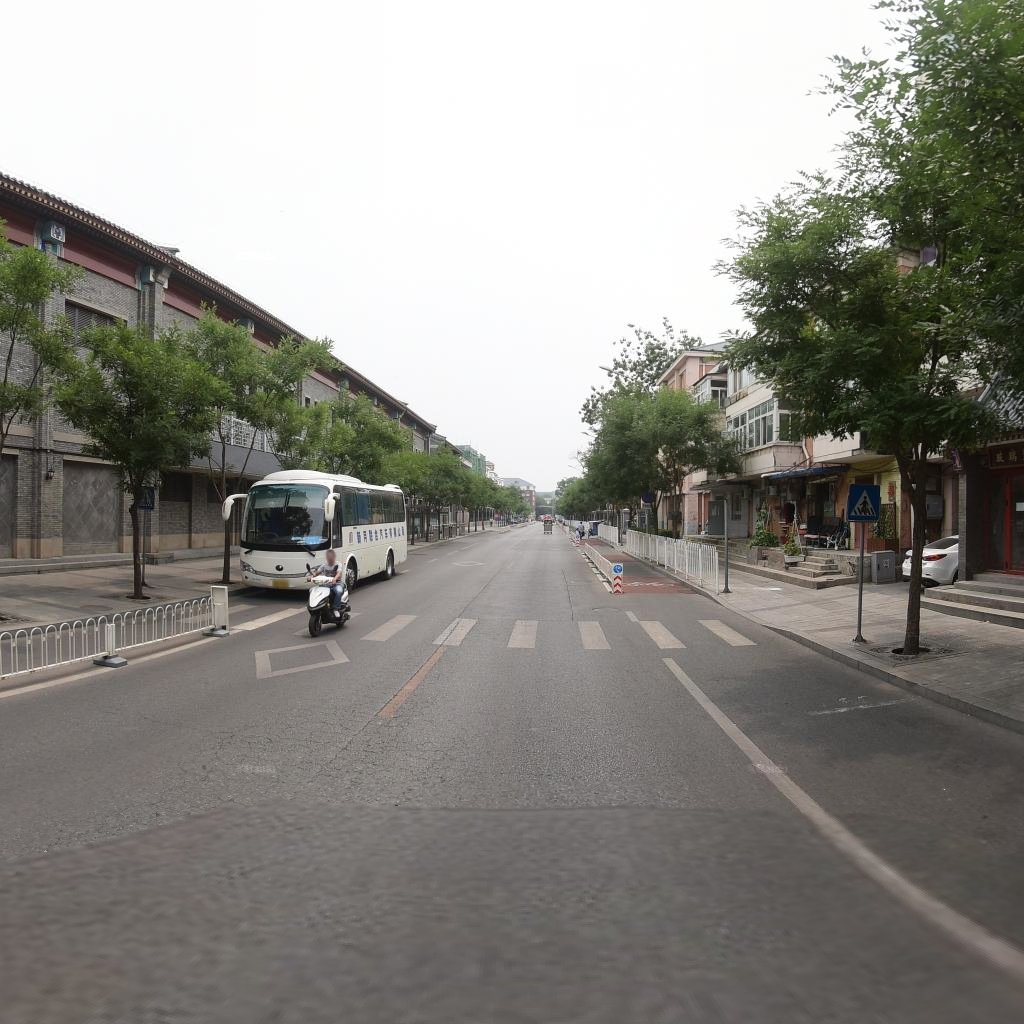
Region: Xicheng
Road damage annotations: longitudinal crack, longitudinal crack, manhole cover, alligator crack